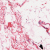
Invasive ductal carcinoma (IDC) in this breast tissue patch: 0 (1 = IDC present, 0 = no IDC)